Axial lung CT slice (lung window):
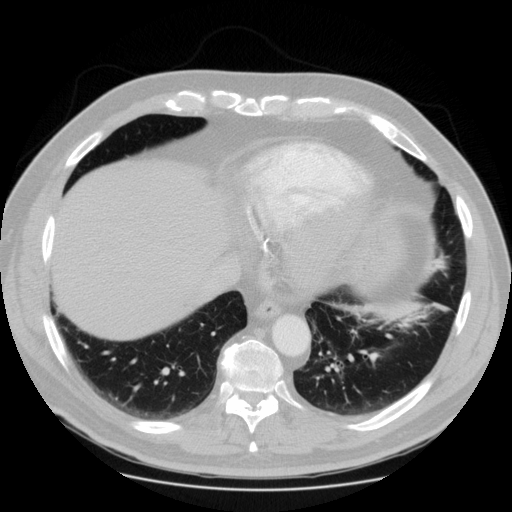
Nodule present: no